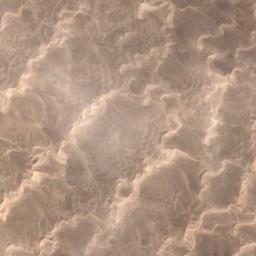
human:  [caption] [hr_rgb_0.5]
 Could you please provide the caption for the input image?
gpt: The color of this desert is orange .

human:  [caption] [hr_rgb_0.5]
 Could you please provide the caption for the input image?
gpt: The desert is full of yellow sand .

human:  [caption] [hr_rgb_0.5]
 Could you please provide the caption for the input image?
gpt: The desert has yellow sand and some trellis dunes of different sizes .

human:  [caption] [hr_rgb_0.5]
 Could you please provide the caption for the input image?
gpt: This is a yellow desert with wavy stripes .

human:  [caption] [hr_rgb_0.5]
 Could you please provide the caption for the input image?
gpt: A brown desert with patterned stripes .